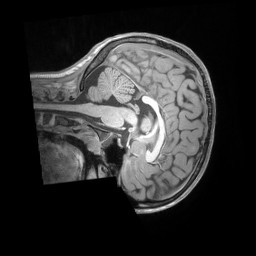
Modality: T1w
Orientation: sagittal
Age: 11
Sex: male
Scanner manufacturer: siemens
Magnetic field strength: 3 T
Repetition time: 2.53 s
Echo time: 0.00164 s